Field crop: tomato
Growth stage: 2
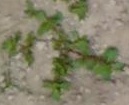
Species: portulaca